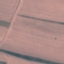
Label: AnnualCrop